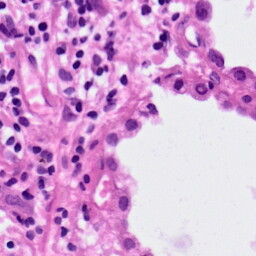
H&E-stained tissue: Lung